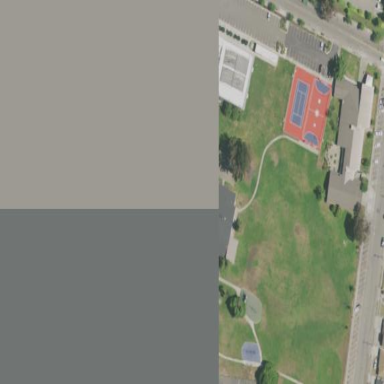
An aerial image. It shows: Park.